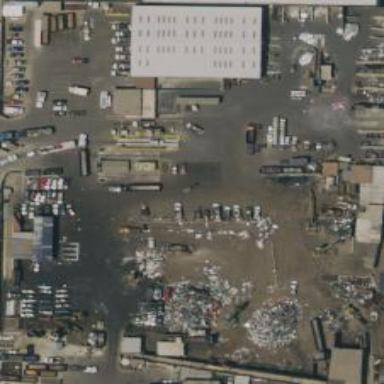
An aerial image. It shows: Recycling facility.